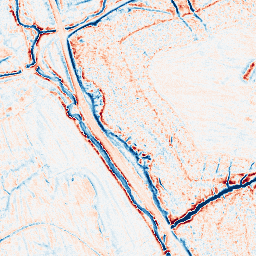
Category: classical
Decomposition family: gaussian
Decomposition parameters: sigma: 2
Upsampling method: quintic
Upsampling parameters: scale: 8
Upsampling scale: 8